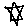
Label: star